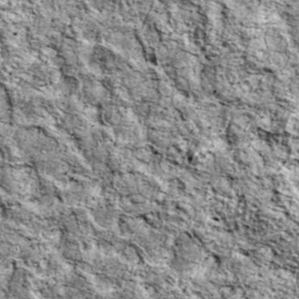
Label: non_frost